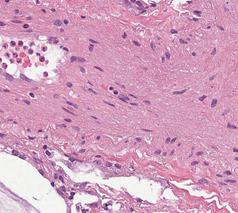
Tumor epithelial tissue: no
Tumor-associated stroma tissue: yes
Normal tissue: no